Question: I using <URL>.
I write string "Hello jExcelAPI!", but when I read I see Chinese symbols.
How I can fix it?
Thanks in advance.
P.S. Maybe it help: I dont know what need give in ws.setCharacterSet(cs);

'''
package ru.elvigl.hello;
import java.io.File;
import java.io.IOException;
import java.util.Locale;
import jxl.Cell;
import jxl.Sheet;
import jxl.Workbook;
import jxl.WorkbookSettings;
import jxl.read.biff.BiffException;
import jxl.write.Label;
import jxl.write.WritableSheet;
import jxl.write.WritableWorkbook;
import jxl.write.WriteException;
import jxl.write.biff.RowsExceededException;
import android.app.Activity;
import android.os.Bundle;
import android.view.View;
import android.widget.TextView;
public class HellojExcelAPIActivity extends Activity {
final File file = new File("/sdcard/Folder/File.xls");
@Override
public void onCreate(Bundle savedInstanceState) {
super.onCreate(savedInstanceState);
setContentView(R.layout.main);
}
public void btnExport_Click(View v) throws IOException, RowsExceededException, WriteException {
WorkbookSettings ws = new WorkbookSettings();
//ws.setCharacterSet(cs);
ws.setEncoding("Cp1251");
ws.setExcelDisplayLanguage("RU");
ws.setExcelRegionalSettings("RU");
ws.setLocale(new Locale("ru", "RU"));
WritableWorkbook workbook = Workbook.createWorkbook(file, ws);
WritableSheet sheet = workbook.createSheet("First Sheet", 0);
Label label = new Label(0, 0, "Hello jExcelAPI!");
sheet.addCell(label);
workbook.write();
workbook.close();
}
public void btnImport_Click(View v) throws BiffException, IOException {
WorkbookSettings ws = new WorkbookSettings();
//ws.setCharacterSet(cs);
ws.setEncoding("Cp1251");
ws.setExcelDisplayLanguage("RU");
ws.setExcelRegionalSettings("RU");
ws.setLocale(new Locale("ru", "RU"));
Workbook workbook = Workbook.getWorkbook(file, ws);
Sheet sheet = workbook.getSheet(0);
Cell a1 = sheet.getCell(0,0);
String str = a1.getContents();
TextView tv = (TextView) findViewById(R.id.tvCellValue);
tv.setText(str);
}
}
'''
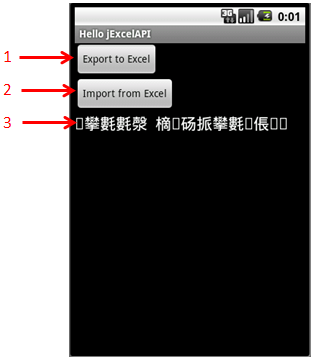
Answer: Here is the documentation for the class "WorkbookSettings": <URL>